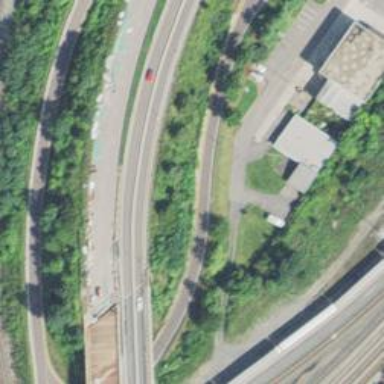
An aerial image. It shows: Trunk link highway.